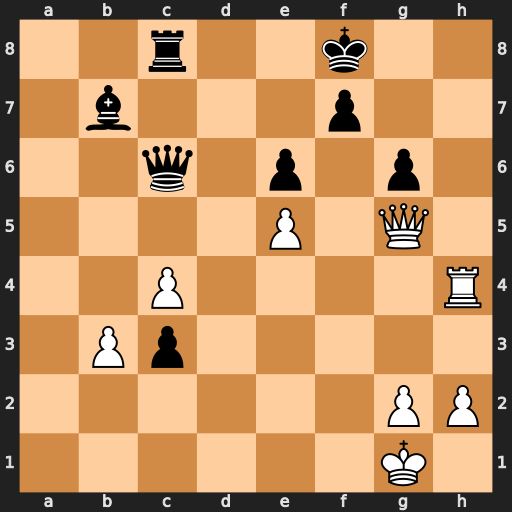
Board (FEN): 2r2k2/1b3p2/2q1p1p1/4P1Q1/2P4R/1Pp5/6PP/6K1
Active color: w
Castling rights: -
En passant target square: -
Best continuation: Rh8+ Kg7 Qf6#